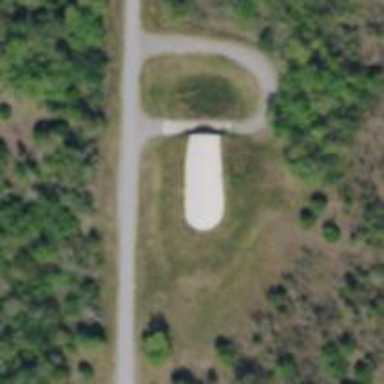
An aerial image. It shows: Military bunker.